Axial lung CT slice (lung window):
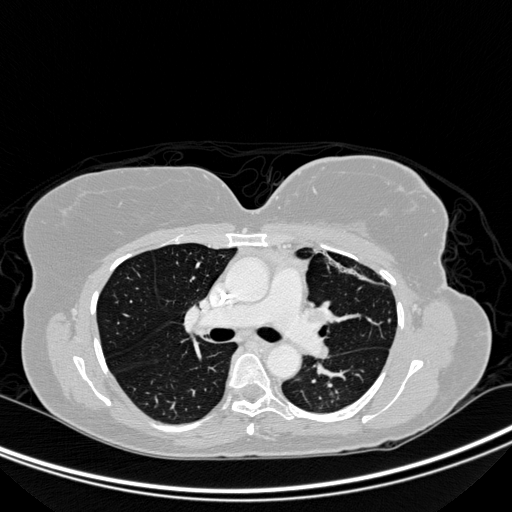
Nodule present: yes
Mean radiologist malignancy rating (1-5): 2.5